Question: I've got the following scenario, where I'd like to position 'Button1' right below and horizontally aligned to 'Button 2', but still keep 'Button1' in 'groupBox1', whereas 'Button 2' is in 'groupBox2':

I've seen several posts about 'PointToClient()' and 'PointToScreen()', but have still not been able to translate correctly between different containers - 'groupBox1' and 'groupBox2' in this case.
I've tried some variations of the code below (attempting repositioning the buttons whenever the form is resized, for instance), but I'm still confused about exactly how this works.
Specifically, it seems unclear to me which 'control' I should call 'PointToScreen()' on, and which parameters I should pass to that method in order to achieve what I've described above.
'''
private void Form1_Paint(object sender, PaintEventArgs e)
{
var btn2Pos = button2.PointToScreen(button2.Location);
button1.Location = button1.PointToClient(btn2Pos);
}
'''
What would be the simplest way to solve this?
> :
I want to be able to disable 'groupBox2', and all the controls in it, but still keep certain
controls like 'button 1' enabled, even though they are positioned
relative to 'button 2'.
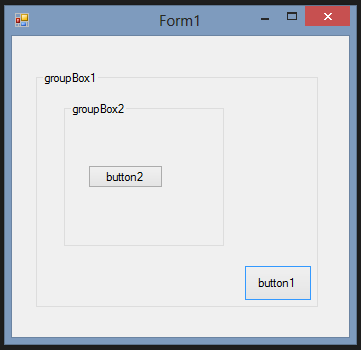
Answer: I don't think you need to use 'PointToClient' and 'PointToScreen' here:
'''
//This will place button1 over button2
button1.Left = groupBox2.Left + button2.Left;
button1.Top = groupBox2.Top + button2.Top;
'''
If you want to use 'PointToClient' and 'PointToScreen', you can do something like this:
'''
//The code should be placed in Form load, if placing in form Constructor, the result may be not expected.
private void Form1_Load(object sender, EventArgs e){
//This will place button1 over button2
button1.Location = groupBox1.PointToClient(groupBox2.PointToScreen(button2.Location));
}
'''